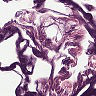
Metastatic tissue present: no